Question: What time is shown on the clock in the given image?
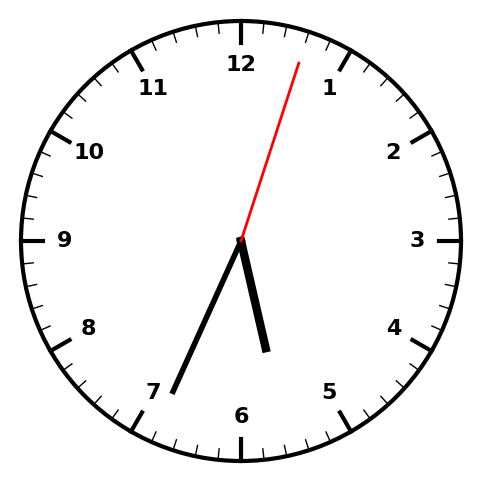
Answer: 05:34:03